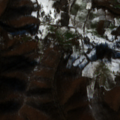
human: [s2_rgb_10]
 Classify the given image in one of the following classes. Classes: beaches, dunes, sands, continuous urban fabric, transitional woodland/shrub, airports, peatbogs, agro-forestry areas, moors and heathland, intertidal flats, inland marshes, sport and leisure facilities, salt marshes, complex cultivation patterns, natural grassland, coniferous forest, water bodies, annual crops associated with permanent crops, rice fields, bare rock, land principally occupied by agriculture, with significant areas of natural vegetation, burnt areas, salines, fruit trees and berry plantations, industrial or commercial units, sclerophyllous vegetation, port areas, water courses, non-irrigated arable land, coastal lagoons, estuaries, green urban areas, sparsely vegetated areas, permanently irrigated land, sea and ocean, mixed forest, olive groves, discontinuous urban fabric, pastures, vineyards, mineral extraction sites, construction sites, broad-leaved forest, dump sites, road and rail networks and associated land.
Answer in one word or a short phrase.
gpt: land principally occupied by agriculture, with significant areas of natural vegetation, broad-leaved forest